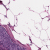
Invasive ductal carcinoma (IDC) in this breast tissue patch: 0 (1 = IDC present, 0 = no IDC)